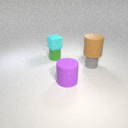
large brown rubber cylinder above small gray rubber cylinder